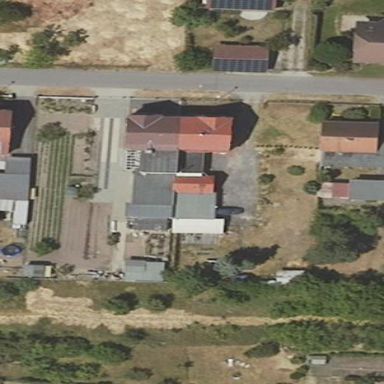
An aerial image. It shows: Detached building.